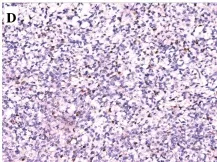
Breast tumor. CD3.
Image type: pathology (fish)